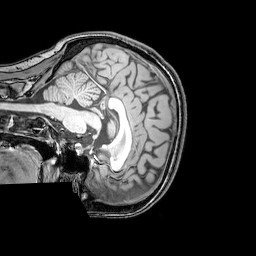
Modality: T1w
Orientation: sagittal
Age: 25
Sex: female
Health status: healthy
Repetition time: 0.081 s
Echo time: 0.037 s